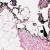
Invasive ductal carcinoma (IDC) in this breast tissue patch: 0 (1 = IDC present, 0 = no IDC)